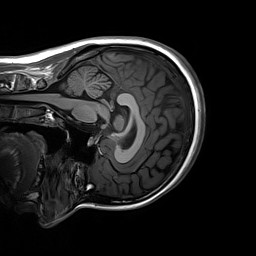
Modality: T1w
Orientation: sagittal
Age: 27
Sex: female
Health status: healthy
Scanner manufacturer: siemens
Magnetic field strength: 3 T
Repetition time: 2.3 s
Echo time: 0.00236 s